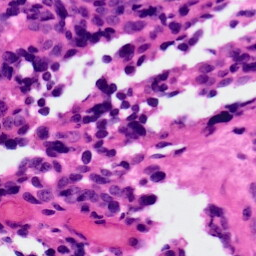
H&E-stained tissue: Ovarian